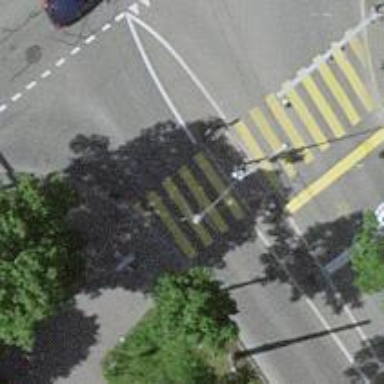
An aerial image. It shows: Kerb barrier.